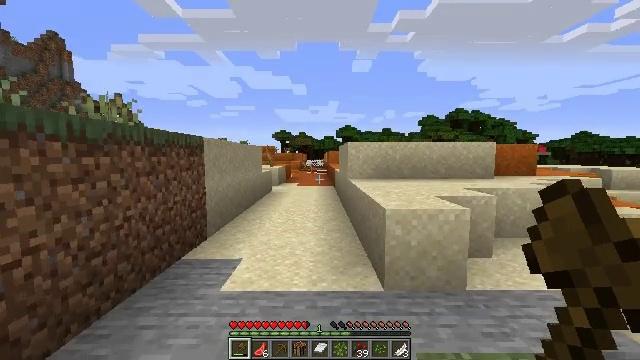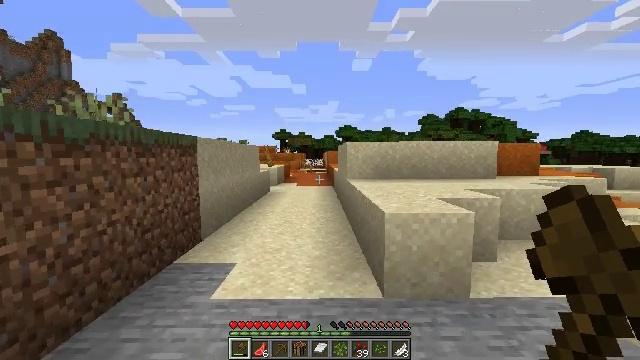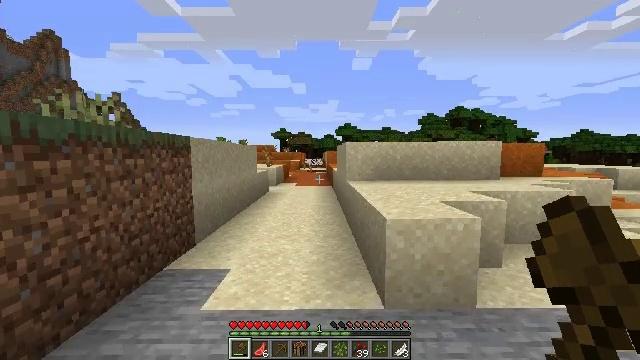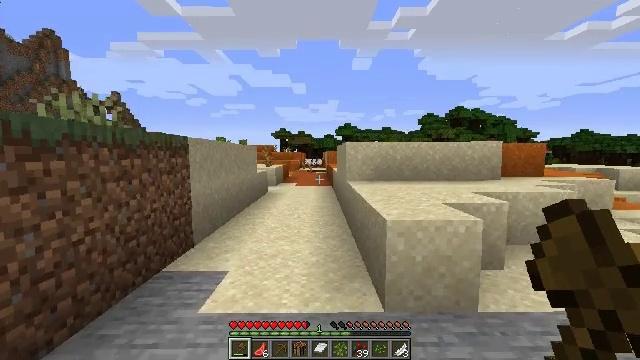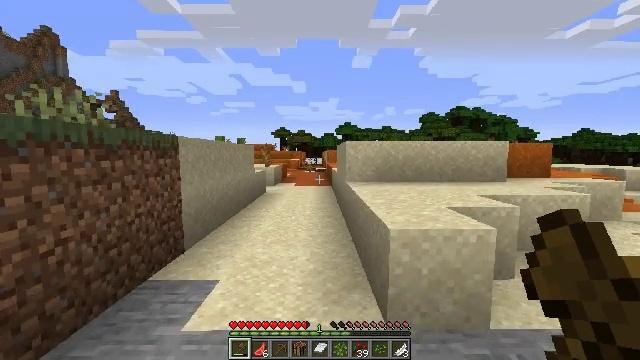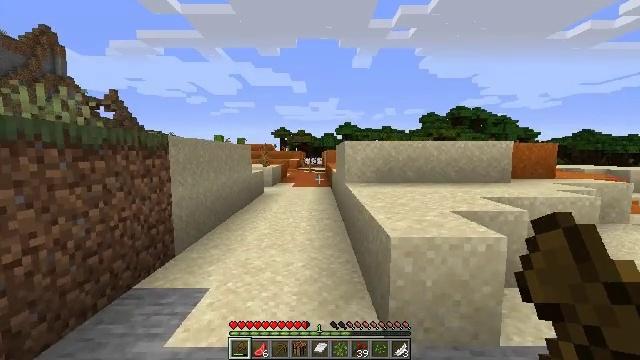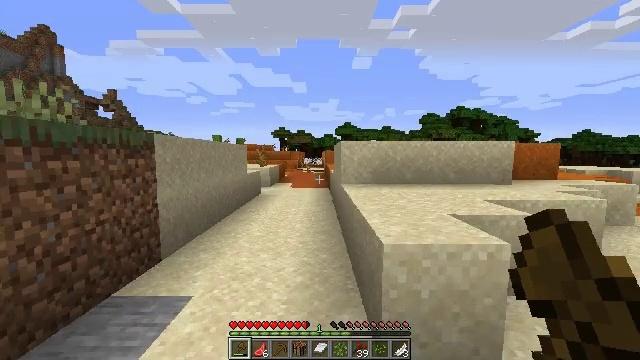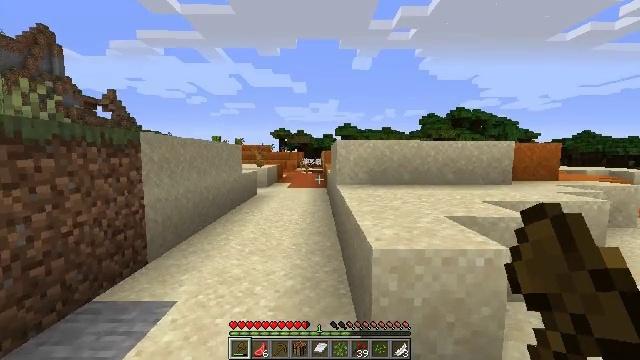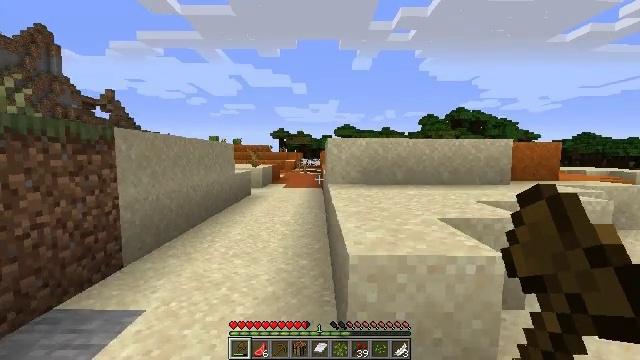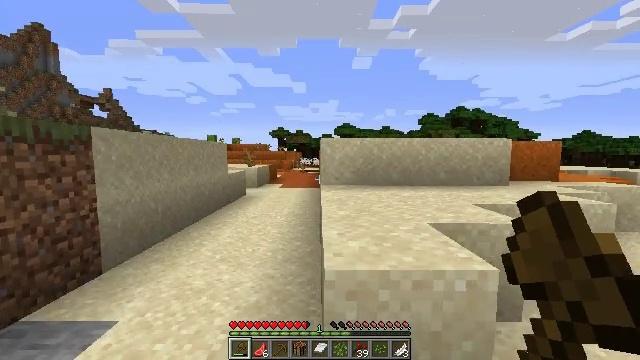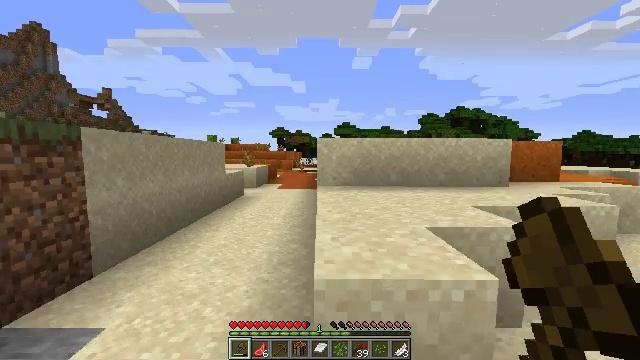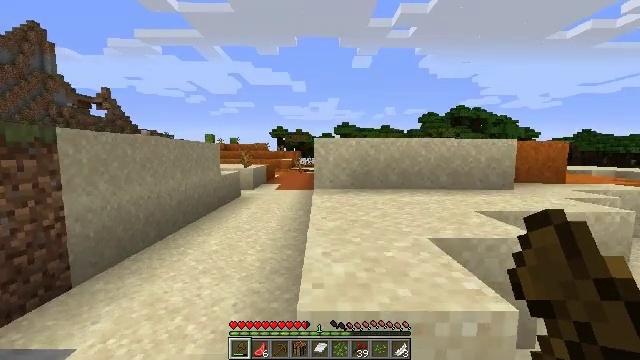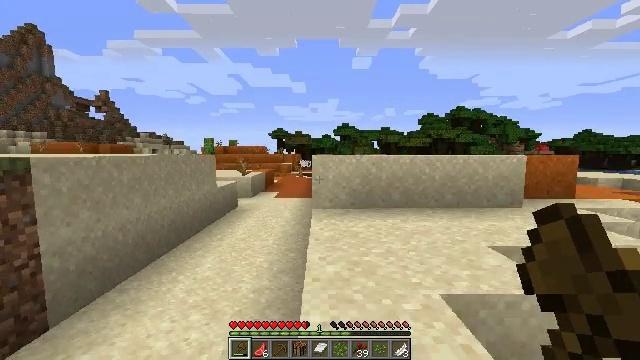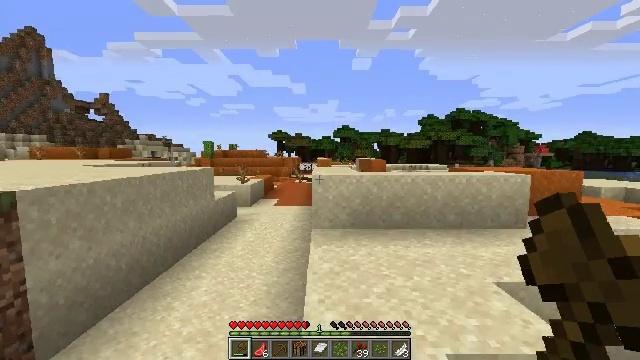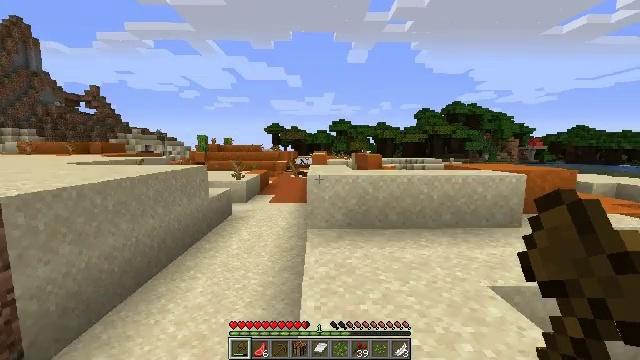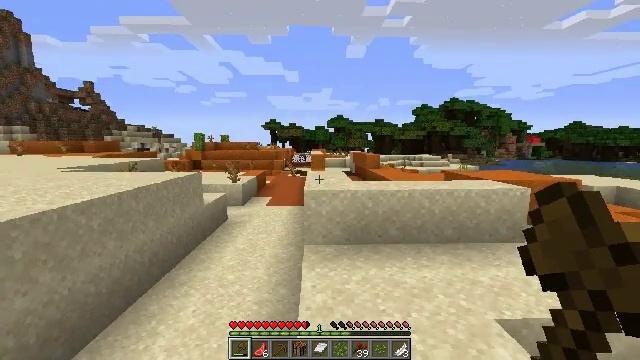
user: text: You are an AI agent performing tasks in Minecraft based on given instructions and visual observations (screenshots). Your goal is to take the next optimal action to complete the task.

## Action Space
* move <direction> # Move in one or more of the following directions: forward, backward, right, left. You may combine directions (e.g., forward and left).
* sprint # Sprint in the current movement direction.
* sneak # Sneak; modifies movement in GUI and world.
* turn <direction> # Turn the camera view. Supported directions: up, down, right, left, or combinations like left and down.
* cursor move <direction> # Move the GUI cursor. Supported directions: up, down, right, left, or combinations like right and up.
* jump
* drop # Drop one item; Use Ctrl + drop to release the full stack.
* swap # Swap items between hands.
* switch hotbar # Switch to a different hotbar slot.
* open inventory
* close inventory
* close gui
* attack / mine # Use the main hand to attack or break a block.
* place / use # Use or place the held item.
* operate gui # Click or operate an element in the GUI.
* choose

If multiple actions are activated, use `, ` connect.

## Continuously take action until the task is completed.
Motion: motion action
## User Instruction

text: Excavate the red sand area.
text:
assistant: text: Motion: move forward
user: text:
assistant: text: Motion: move forward
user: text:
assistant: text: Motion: move forward
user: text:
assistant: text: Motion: move forward
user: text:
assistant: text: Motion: move forward and move right
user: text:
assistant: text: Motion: move forward and move right
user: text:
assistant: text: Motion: move forward and move right
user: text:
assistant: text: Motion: move forward and move right
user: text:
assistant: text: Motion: move forward and move right
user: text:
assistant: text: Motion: move forward
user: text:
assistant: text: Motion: move forward
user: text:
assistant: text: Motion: move forward, jump
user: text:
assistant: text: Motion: move forward, jump
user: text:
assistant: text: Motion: move forward, turn down, jump
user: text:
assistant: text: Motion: move forward, turn down, jump
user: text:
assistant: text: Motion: move forward
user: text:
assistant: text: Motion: move forward and move right
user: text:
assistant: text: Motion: move forward and move right
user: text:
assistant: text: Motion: move forward and move right
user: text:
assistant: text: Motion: move forward and move right
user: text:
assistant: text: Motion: move forward
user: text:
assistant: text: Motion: move forward
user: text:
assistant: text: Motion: move forward
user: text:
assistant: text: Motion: move forward
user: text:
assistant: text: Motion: move forward
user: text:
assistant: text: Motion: move forward
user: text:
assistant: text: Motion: move forward, turn left
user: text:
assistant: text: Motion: move forward
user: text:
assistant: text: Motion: move forward
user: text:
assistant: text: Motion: move forward